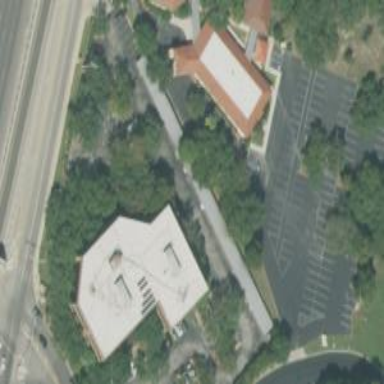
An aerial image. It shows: Office building.